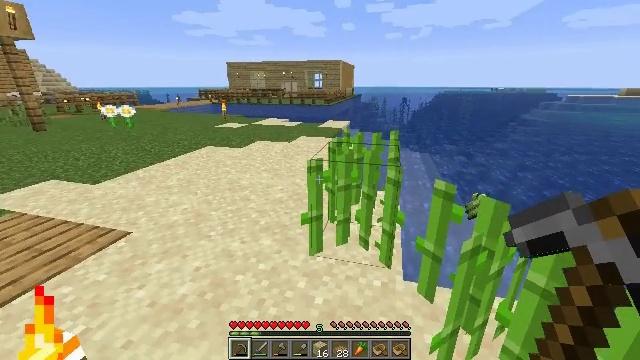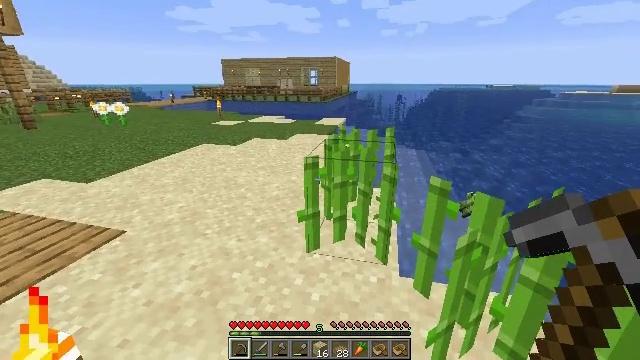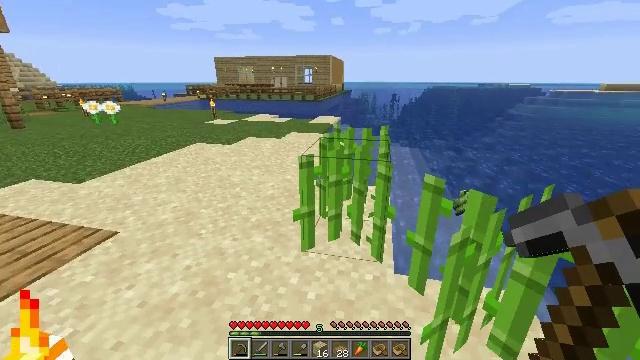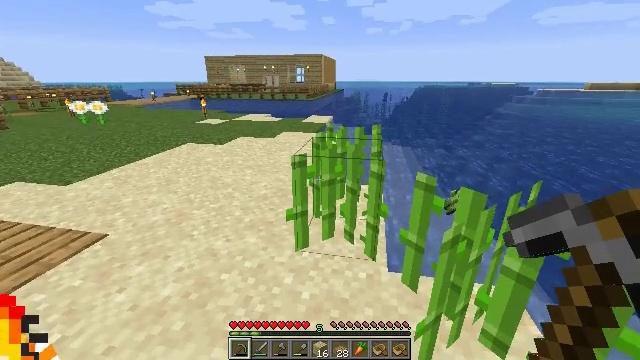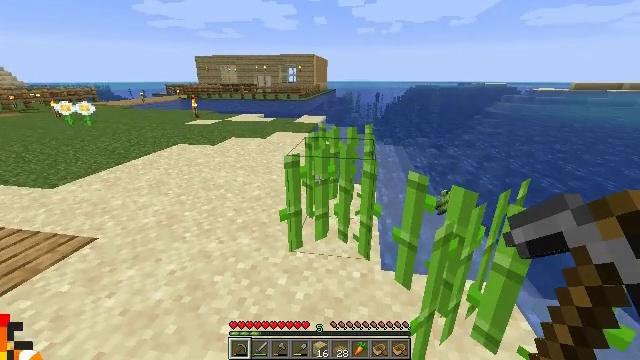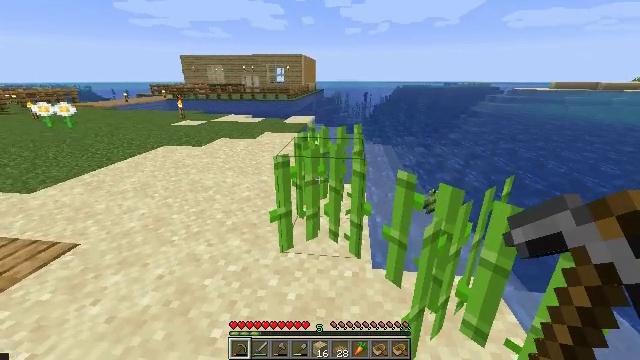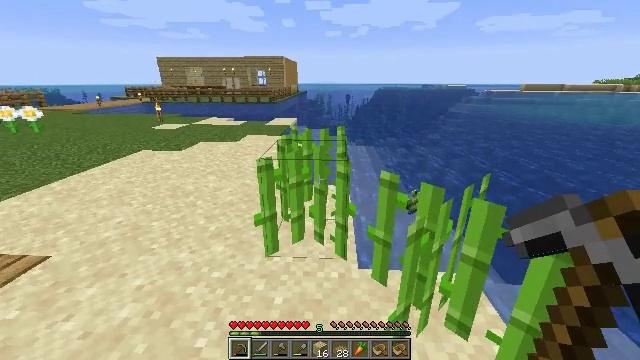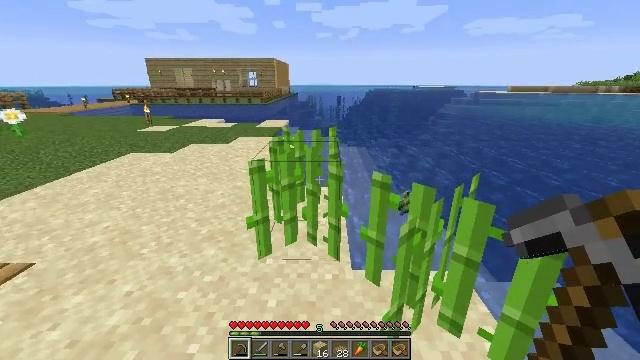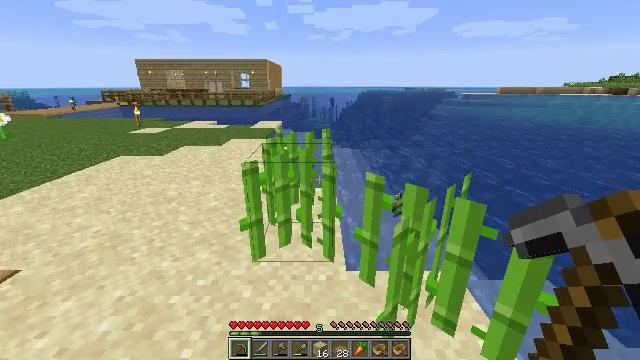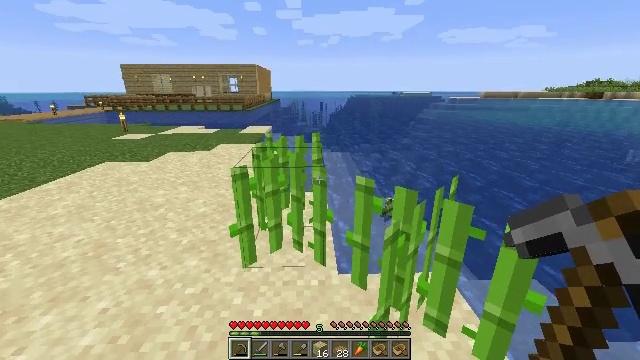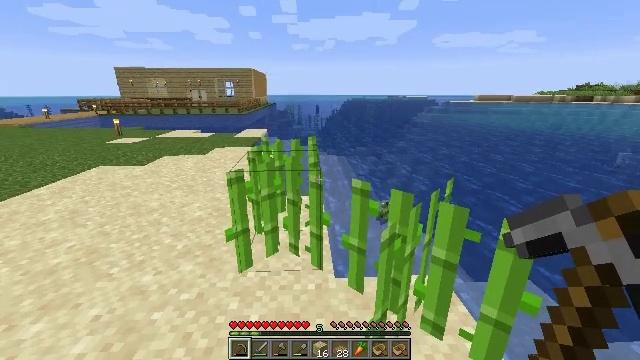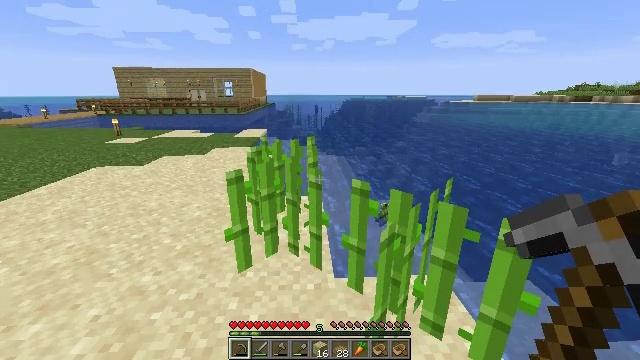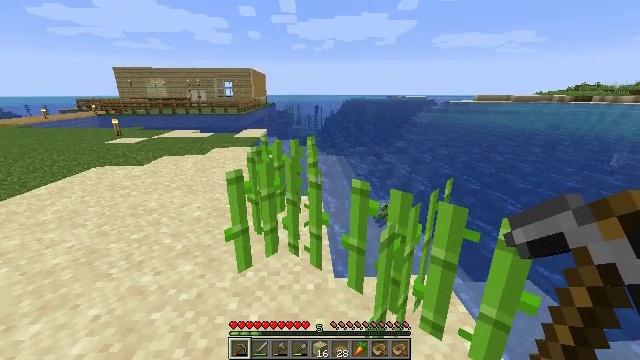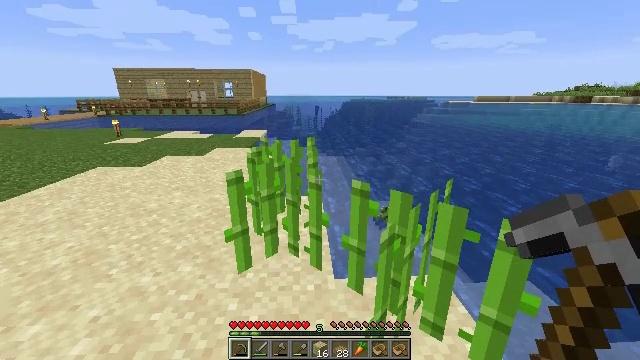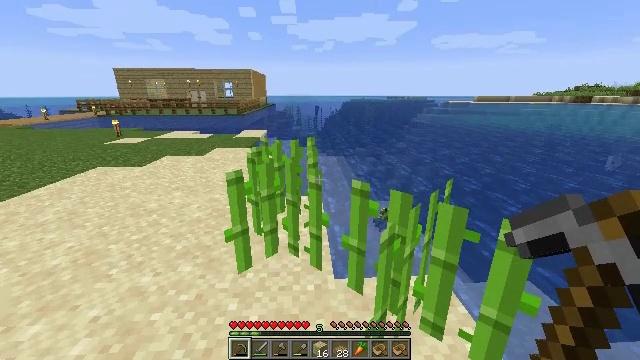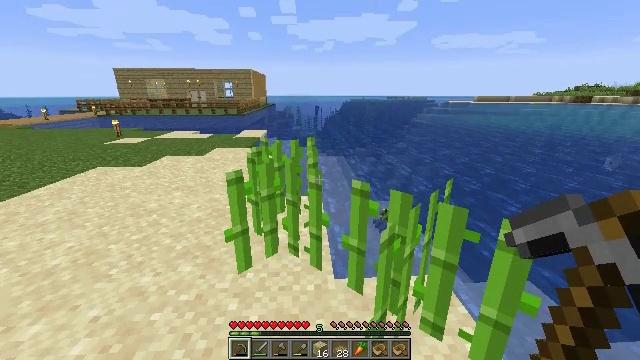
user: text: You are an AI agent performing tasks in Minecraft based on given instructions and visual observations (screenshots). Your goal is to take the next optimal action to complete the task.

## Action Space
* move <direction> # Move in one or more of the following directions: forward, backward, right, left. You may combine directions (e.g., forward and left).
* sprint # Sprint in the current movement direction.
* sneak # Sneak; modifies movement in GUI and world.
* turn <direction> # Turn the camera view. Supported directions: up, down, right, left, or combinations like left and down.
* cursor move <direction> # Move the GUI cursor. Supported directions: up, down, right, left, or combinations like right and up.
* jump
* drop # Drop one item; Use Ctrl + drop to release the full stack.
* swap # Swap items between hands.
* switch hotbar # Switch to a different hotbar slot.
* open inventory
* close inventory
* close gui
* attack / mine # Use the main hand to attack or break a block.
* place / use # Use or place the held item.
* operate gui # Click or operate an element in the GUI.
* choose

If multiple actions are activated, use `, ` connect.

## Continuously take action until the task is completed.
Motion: motion action
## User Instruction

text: Drop a dirt block.
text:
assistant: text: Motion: no_op
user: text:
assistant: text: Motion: turn right
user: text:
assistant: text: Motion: turn right
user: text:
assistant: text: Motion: turn right
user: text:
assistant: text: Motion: turn right
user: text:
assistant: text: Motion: turn right
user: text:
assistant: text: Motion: turn right
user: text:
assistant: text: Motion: turn right
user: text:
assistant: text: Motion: turn right
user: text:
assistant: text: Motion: no_op
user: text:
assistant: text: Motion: no_op
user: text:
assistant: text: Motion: no_op
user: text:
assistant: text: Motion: no_op
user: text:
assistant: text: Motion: no_op
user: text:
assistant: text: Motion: no_op
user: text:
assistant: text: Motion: no_op
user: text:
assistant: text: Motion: no_op
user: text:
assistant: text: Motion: no_op
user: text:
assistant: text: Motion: no_op
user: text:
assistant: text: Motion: no_op
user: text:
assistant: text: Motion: no_op
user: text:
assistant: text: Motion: turn right
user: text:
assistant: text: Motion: turn right
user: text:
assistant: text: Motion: turn right
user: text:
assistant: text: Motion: no_op
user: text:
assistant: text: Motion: no_op
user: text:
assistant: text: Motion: no_op
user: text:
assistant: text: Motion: no_op
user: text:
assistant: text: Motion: no_op
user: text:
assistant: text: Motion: no_op